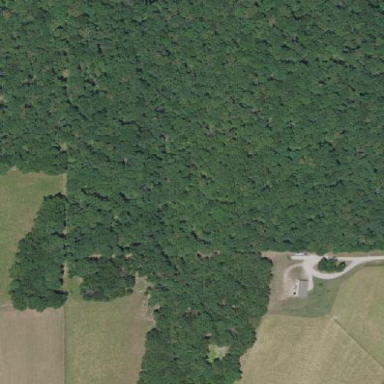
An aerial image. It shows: Beautiful woodland area.